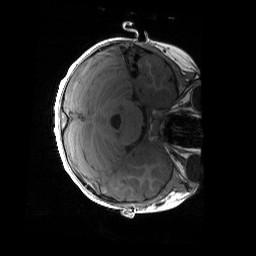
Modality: T1w
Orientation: axial
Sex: female
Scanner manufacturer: siemens
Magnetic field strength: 3 T
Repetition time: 1.9 s
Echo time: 0.00243 s